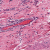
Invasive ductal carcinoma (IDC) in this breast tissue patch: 1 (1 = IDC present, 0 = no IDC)